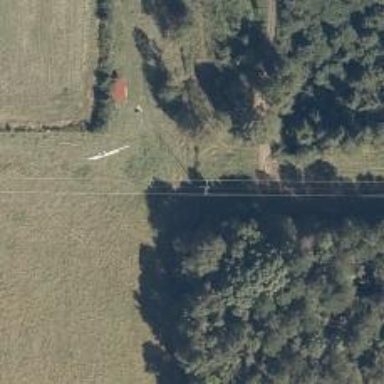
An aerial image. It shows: Power pole.